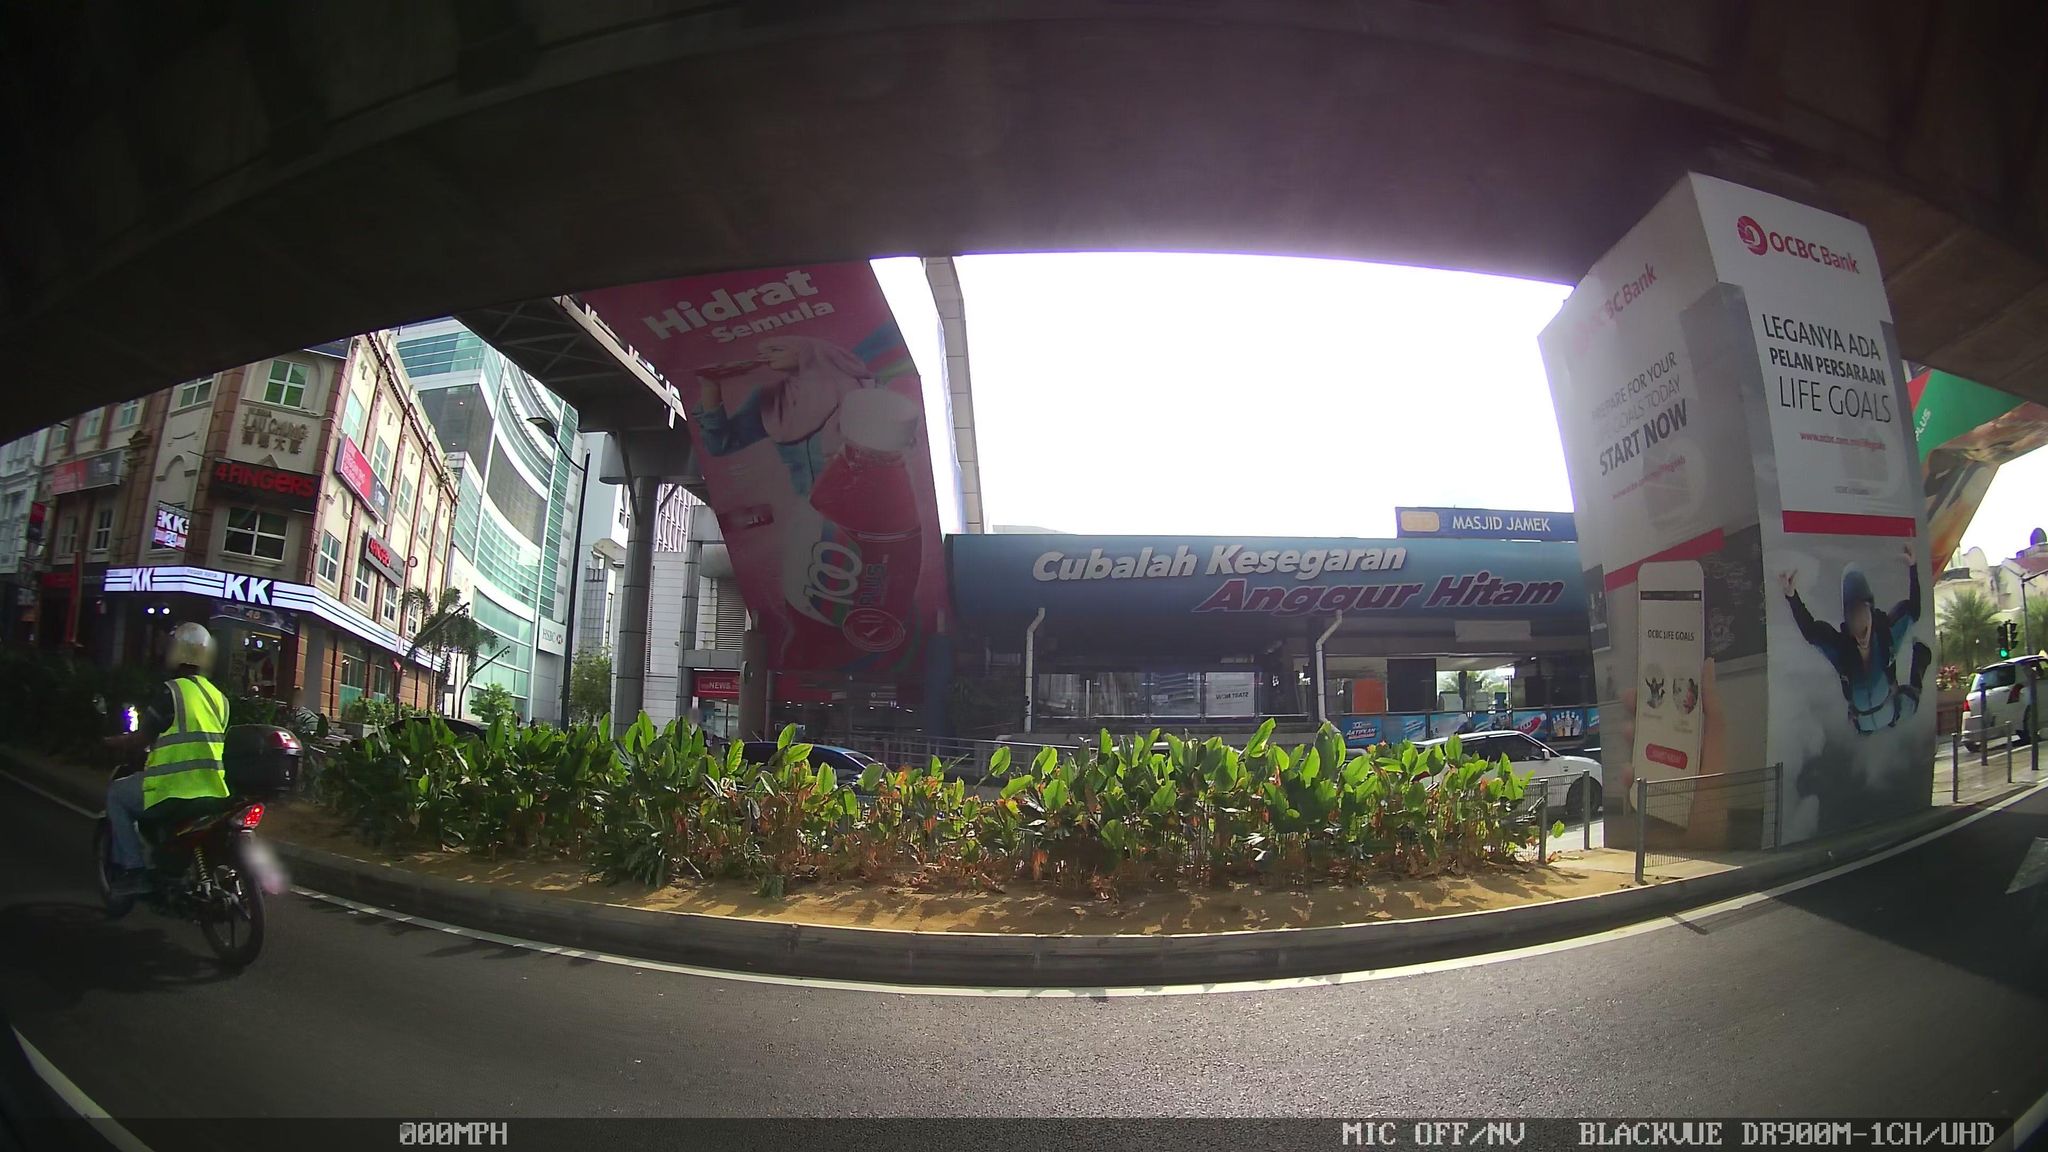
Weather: clear
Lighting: day
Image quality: good
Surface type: driving surface
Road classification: footway, steps, corridor
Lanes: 2
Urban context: urban centre
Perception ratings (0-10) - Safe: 2.88, Lively: 8.86, Beautiful: 6.27, Boring: 3.22, Depressing: 7.54, Wealthy: 6.93